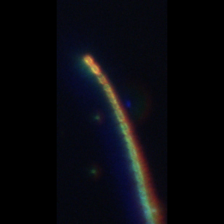
Taxon: Chaetoceros
Group: Diatoms